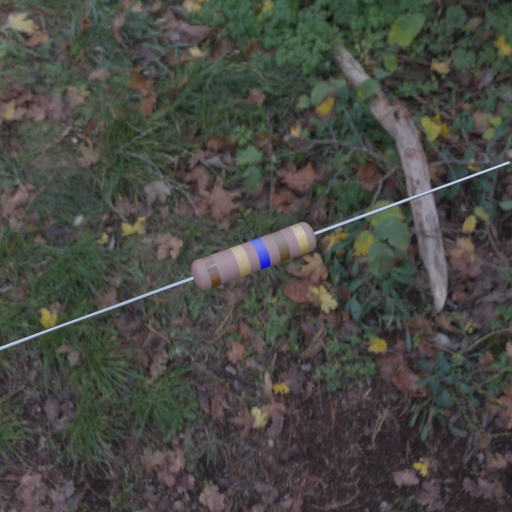
Resistor colour bands (in order): brown, gold, blue, brown, gold